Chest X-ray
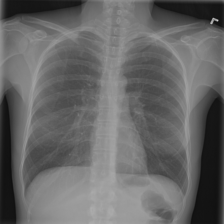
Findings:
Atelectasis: negative
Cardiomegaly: negative
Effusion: negative
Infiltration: negative
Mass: negative
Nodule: negative
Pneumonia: negative
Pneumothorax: negative
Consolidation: negative
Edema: negative
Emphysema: negative
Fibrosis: negative
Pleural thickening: negative
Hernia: negative